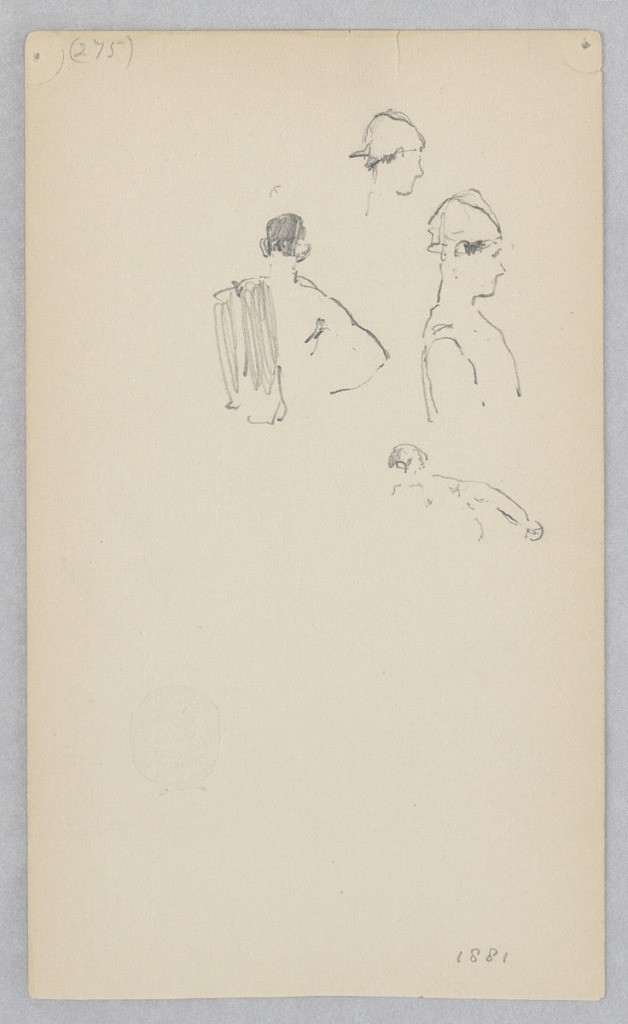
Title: Man
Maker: Robert Frederick Blum, American, 1857–1903
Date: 1881
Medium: Graphite on wove paper
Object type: Drawing
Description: Four sketches of a male figure.